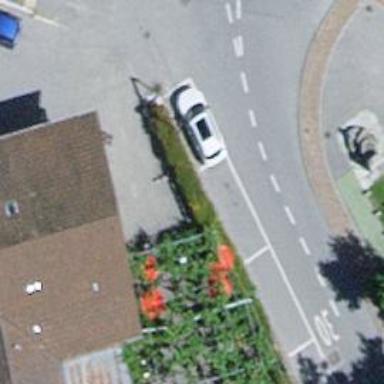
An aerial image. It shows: Restaurant.